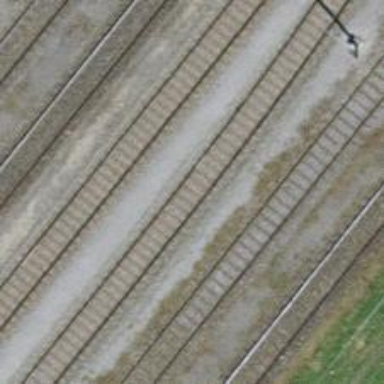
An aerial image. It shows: Railway yard with single rail track. The electrified track has contact line for power supply.